Question: I'm doing this homework, and I am stuck at this point.
I can't program <URL>, 'conditional probability' in python?
> , divided by the probability of the preceding token.
I have a text with many letters, then I have calculated the probability for the letters in this text, so the letter 'a' appears '0.015%' compared to the letters in the text.
The letters are from '^a-zA-Z', and what I want is:
How can I make a table with the lengths of the alphabet ((alphabet)x(alphabet)), and how do I calculate the conditional probability for every single situation?
It's like:
'''
[[(a|a),(b|a),(c|a),...,(z|a),...(Z|a)]
[(a|b),(b|b),(c|b),...,(z|b),...(Z|b)]
... ...
[(a|Z),(b|Z),(c|Z),...,(z|Z),...(Z|Z)]]
'''
and for this I should calculate the probability, like: What's the chances that you get the letter 'a' if you at this point have an letter 'a', and so on.
I can't get started, hope you can kickstart me, and hope that it's clear what I need to solve.
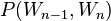
Answer: Assuming your file has no other punctuation (easy enough to strip out):
'''
import itertools
def pairwise(s):
a,b = itertools.tee(s)
next(b)
return zip(a,b)
counts = [[0 for _ in range(52)] for _ in range(52)] # nothing has occurred yet
with open('path/to/input') as infile:
for a,b in pairwise(char for line in infile for word in line.split() for char in word): # get pairwise characters from the text
given = ord(a) - ord('a') # index (in 'counts') of the "given" character
char = ord(b) - ord('a') # index of the character that follows the "given" character
counts[given][char] += 1
# now that we have the number of occurrences, let's divide by the totals to get conditional probabilities
totals = [sum(count[i] for i in range(52)) for count in counts]
for given in range(52):
if not totals[given]:
continue
for i in range(len(counts[given])):
counts[given][i] /= totals[given]
'''
I haven't tested this, but it should be a good start
Here's a dictionary version, which should be easier to read and debug:
'''
counts = {}
with open('path/to/input') as infile:
for a,b in pairwise(char for line in infile for word in line.split() for char in word):
given = ord(a) - ord('a')
char = ord(b) - ord('a')
if given not in counts:
counts[given] = {}
if char not in counts[given]:
counts[given][char] = 0
counts[given][char] += 1
answer = {}
for given, chardict in answer.items():
total = sum(chardict.values())
for char, count in chardict.items():
answer[given][char] = count/total
'''
Now, 'answer' contains the probabilities you are after. If you want the probability of 'a', given 'b', look at 'answer['b']['a']'